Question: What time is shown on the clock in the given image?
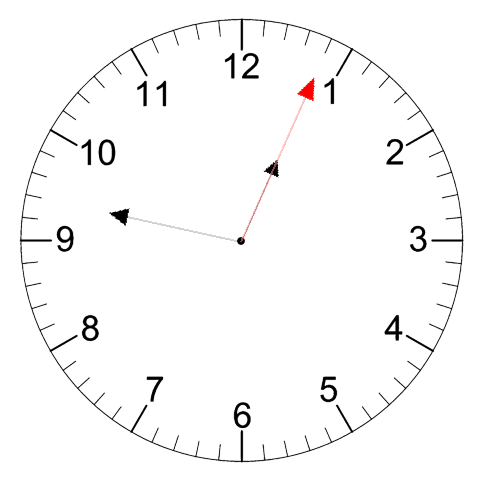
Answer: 12:47:04